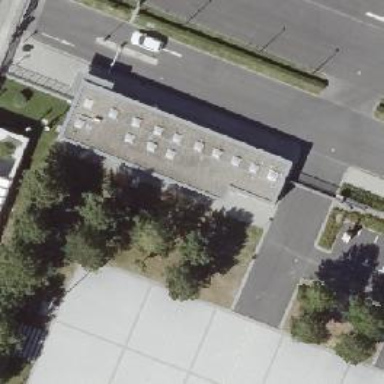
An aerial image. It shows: Military building with flat roof.